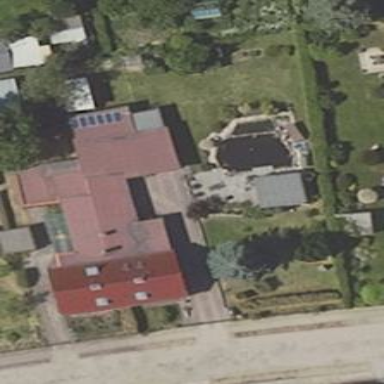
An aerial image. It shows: Shed.